五年级 · 算术
（2022 春・青岛期末）把下面的数填入相应的圈里。

$505 、 59 、 70 、 90 、 135 、 26 、 85 、 46 、 100 、 450 、 421 、 1 、 117$
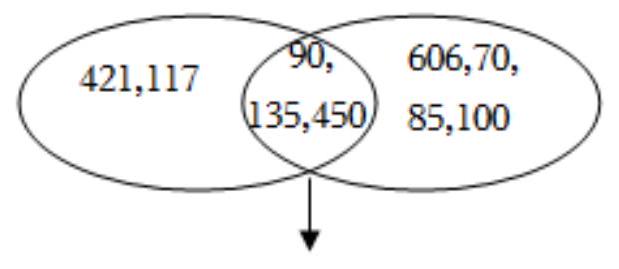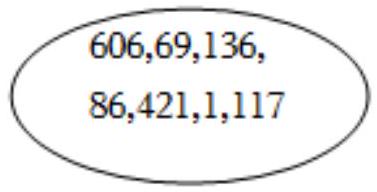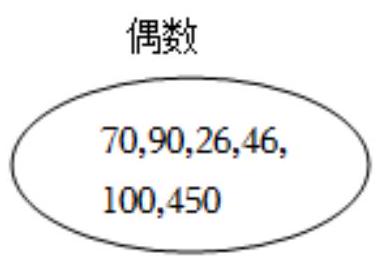
答案: 解 在 $505 、 59 、 70 、 90 、 135 、 26 、 85 、 46 、 100 、 450 、 421 、 1 、 117$ 中, 3 的倍数有: $90 、 135 、 450 、 421 、 117 ; 5$ 的倍数有： $505 、 70 、 90 、 135 、 85 、 100 、 450$; 既是 3 的倍数又是 5 的倍数有: $90 、 135 、 450$; 奇数有: $505 、 59 、 135 、 85 、 421 、 1 、 117$; 偶数有: $70 、 90 、 26 、 46 、$ 100、450。

故

答

5的倍数

既是3的倍数

又是 5 的倍数案

奇数

为